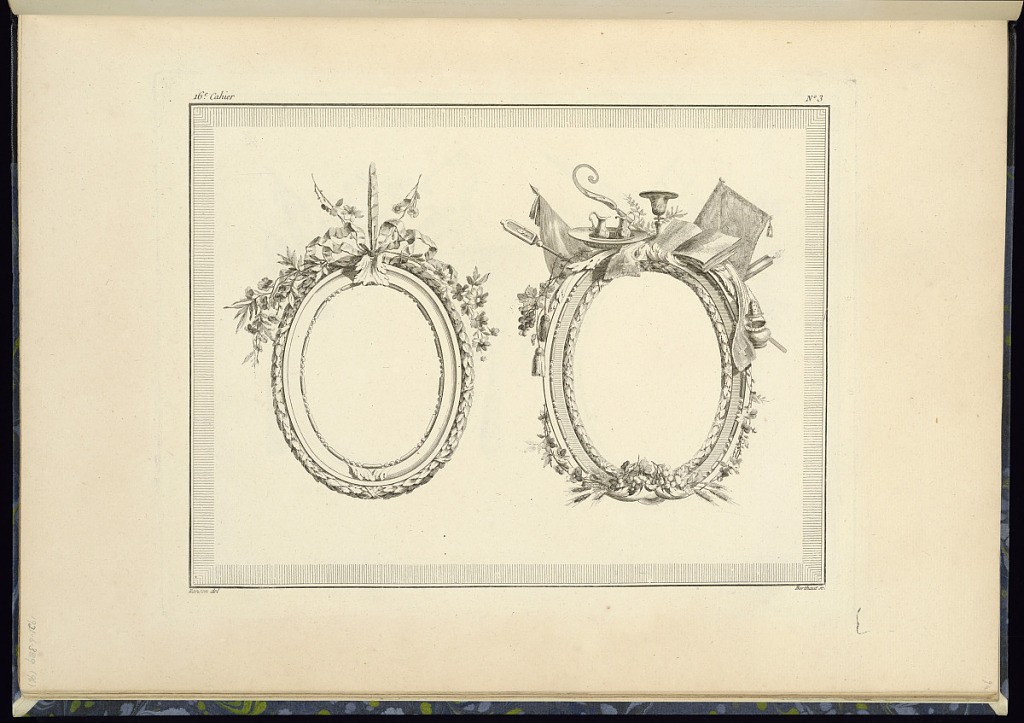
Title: Two Medallion or Frame Designs
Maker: Pierre Ranson, French, 1736–1786
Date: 1778
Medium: Etching on laid paper
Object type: Print
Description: Designs for two medallions or frames, oval and round, decorated with moldings and topped with trophies of Christian iconography, liturgical objects, and flowers. The ornament and motifs include leaves, flowers, foliate branches, scrolling acanthus leaves, ribbon, grapes, book, banner, thurible, candle, vestments, ewers, chalice, and a crosier. The plate is numbered and signed.